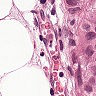
Metastatic tissue present: yes